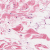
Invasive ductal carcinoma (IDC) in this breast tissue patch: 0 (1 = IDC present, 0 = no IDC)